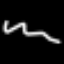
Label: squiggle